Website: crate-barrel
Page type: billing-address
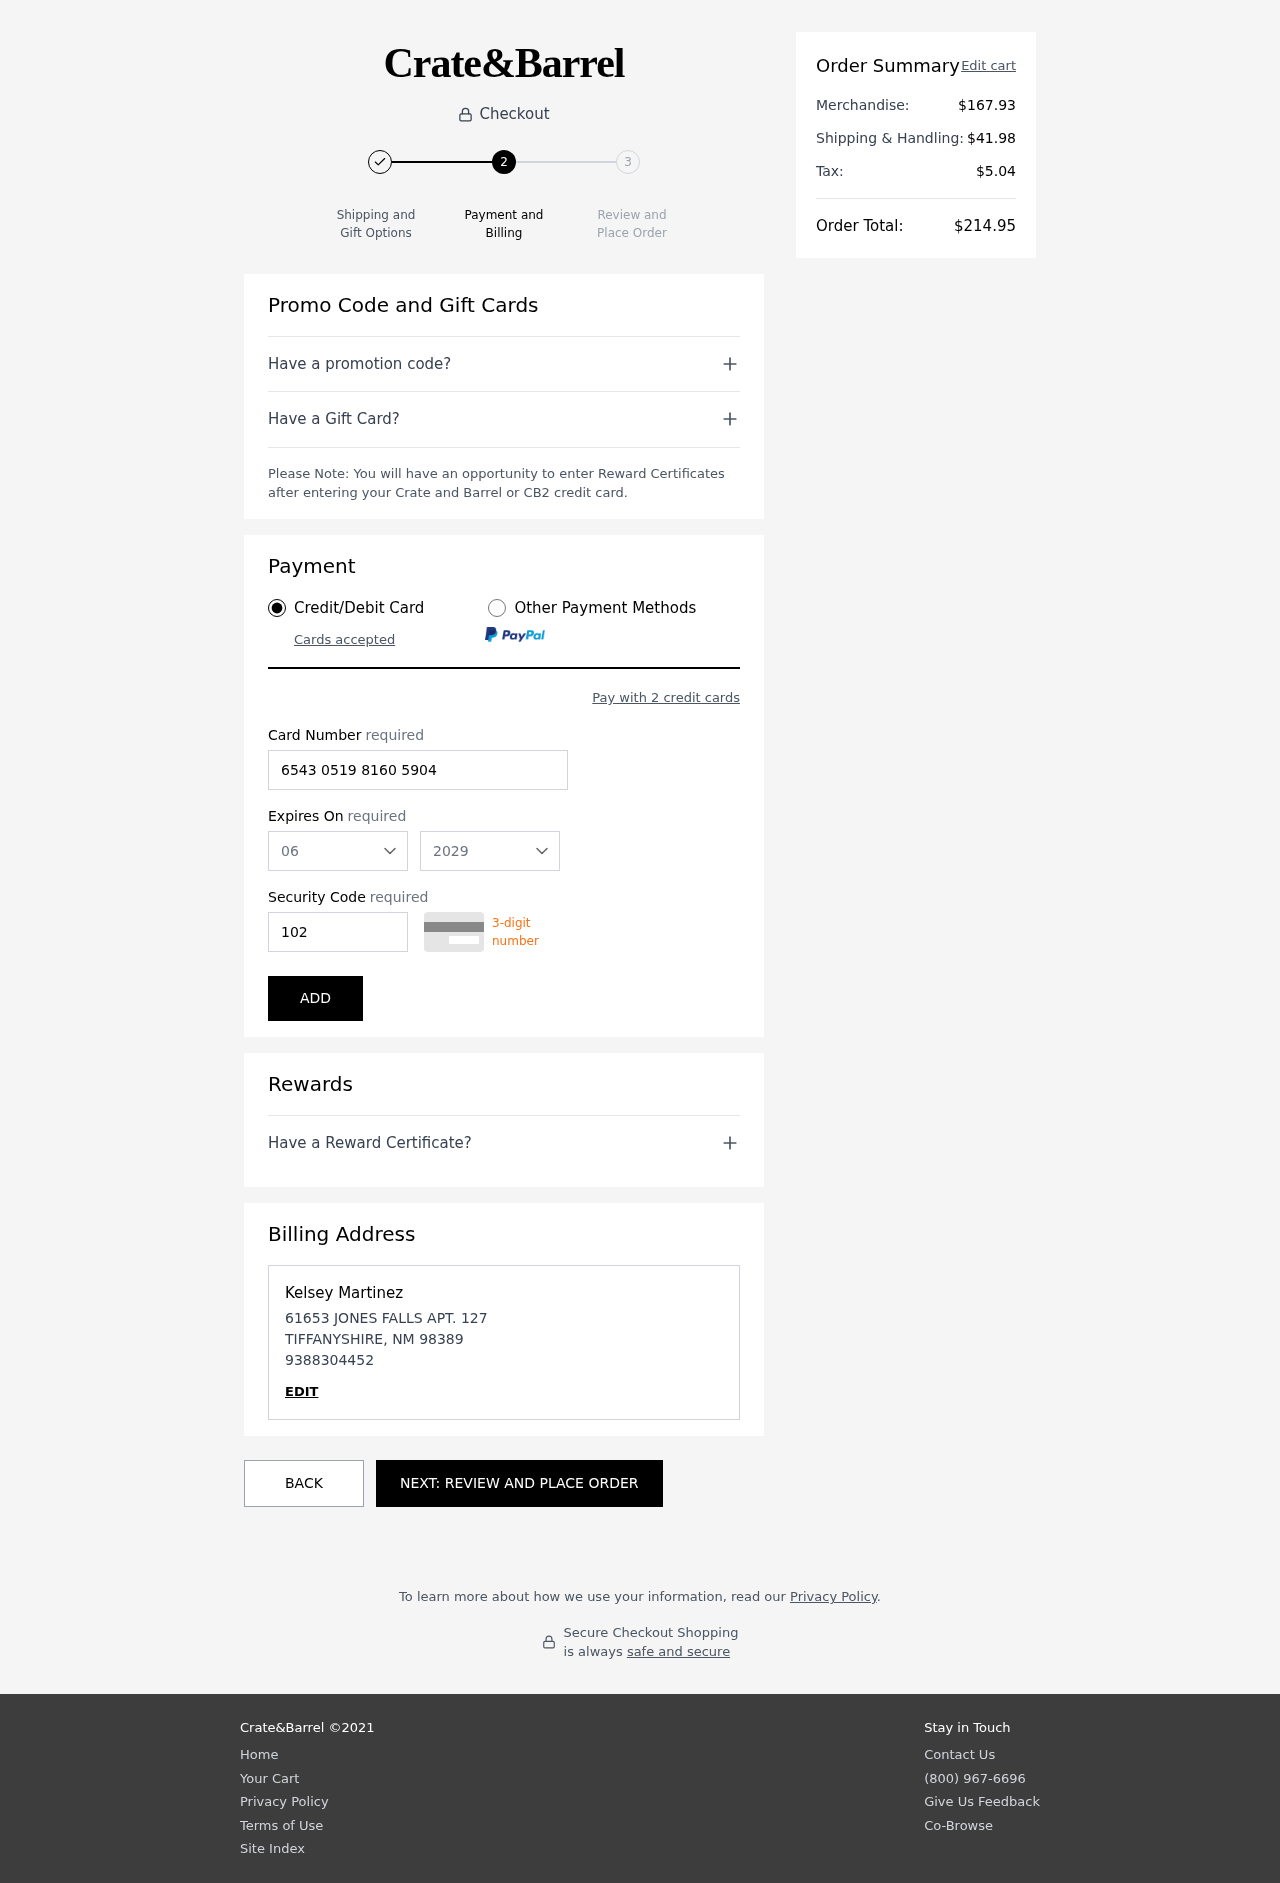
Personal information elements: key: PII_CARD_CVV
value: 102
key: PII_CARD_EXPIRY_MONTH
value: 06
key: PII_CARD_EXPIRY_YEAR
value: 29
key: PII_CARD_NUMBER
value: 6543 0519 8160 5904
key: PII_CITY
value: TIFFANYSHIRE
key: PII_FULLNAME
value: Kelsey Martinez
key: PII_PHONE
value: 9388304452
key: PII_POSTCODE
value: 98389
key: PII_STATE_ABBR
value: NM
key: PII_STREET
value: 61653 JONES FALLS APT. 127
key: PII_FIRSTNAME
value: Kelsey
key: PII_LASTNAME
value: Martinez
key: PII_PHONE_LINE
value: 4452
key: PII_PHONE_SUFFIX
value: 4452
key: PII_POSTCODE_FULL
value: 98389
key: PII_PHONE2
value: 9388304452
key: PII_PHONE3
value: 9388304452
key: PII_FULLNAME2
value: Kelsey Martinez
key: PII_FULLNAME3
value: Kelsey Martinez
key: PII_FIRSTNAME2
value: Kelsey
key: PII_FIRSTNAME3
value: Kelsey
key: PII_LASTNAME2
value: Martinez
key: PII_LASTNAME3
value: Martinez
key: PII_FIRSTNAME_DERIVED
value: Kelsey
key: PII_LASTNAME_DERIVED
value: Martinez
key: PII_PHONE_NUMERIC
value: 9388304452
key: PII_PHONE_LINE_NUMERIC
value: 4452
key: PII_PHONE_SUFFIX_NUMERIC
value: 4452
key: PII_POSTCODE_NUMERIC
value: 98389
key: PII_PHONE2_NUMERIC
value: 9388304452
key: PII_PHONE3_NUMERIC
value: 9388304452
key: PII_FULLNAME_DERIVED
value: Kelsey Martinez
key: PII_NAME_FULL_DERIVED
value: Kelsey Martinez
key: PII_PHONE_DIGITS
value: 9388304452
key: PII_PHONE_LAST4
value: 4452
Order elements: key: ORDER_SUBTOTAL
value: $167.93
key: ORDER_SHIPPING_COST
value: $41.98
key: ORDER_TAX
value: $5.04
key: ORDER_TOTAL
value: $214.95